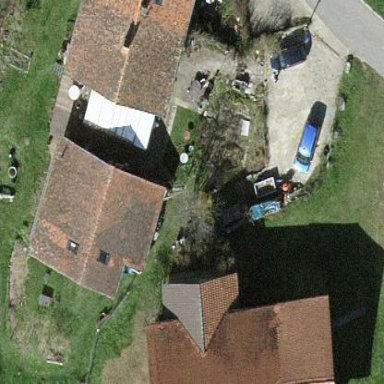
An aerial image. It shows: Simple house.